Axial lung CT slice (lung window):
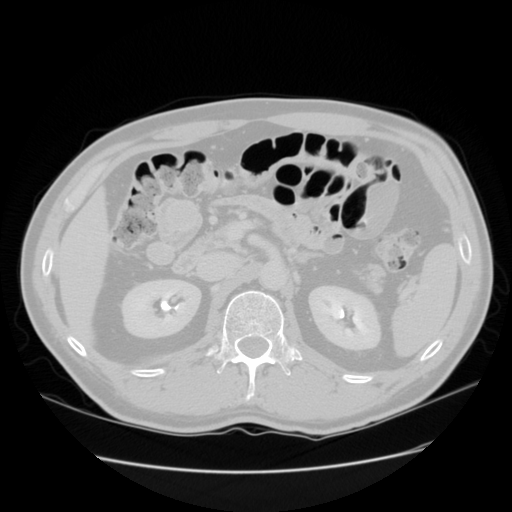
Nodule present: no